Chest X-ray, AP view. Patient: 43 years old, sex M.
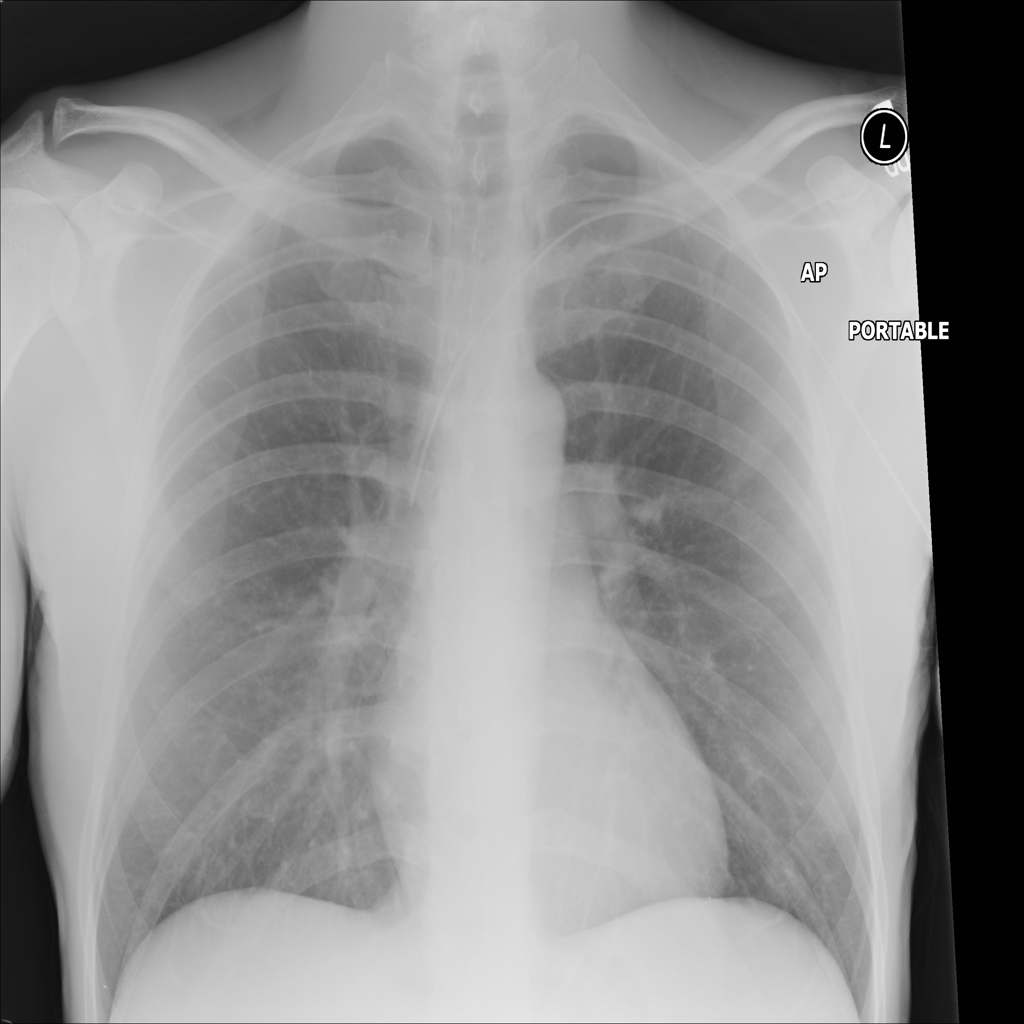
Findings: No Finding